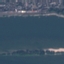
Land use / land cover: River